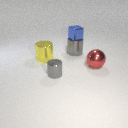
large gray metal cylinder to the right of small gray metal cylinder